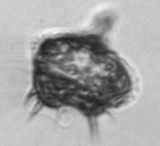
Label: Amylax